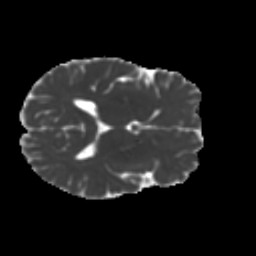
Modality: MD
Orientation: axial
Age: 29
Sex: male
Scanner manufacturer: ge
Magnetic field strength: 3 T
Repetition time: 7.8 s
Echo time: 0.0607 s